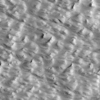
Label: not_dusty